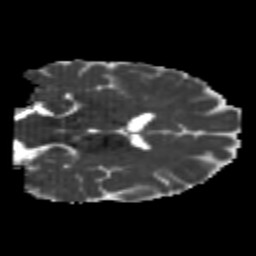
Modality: MD
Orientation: coronal
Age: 24
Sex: female
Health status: healthy
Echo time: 0.074 s